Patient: sex M, age 44
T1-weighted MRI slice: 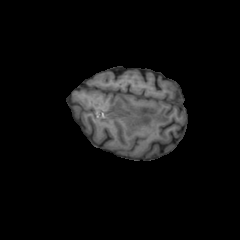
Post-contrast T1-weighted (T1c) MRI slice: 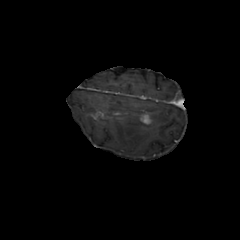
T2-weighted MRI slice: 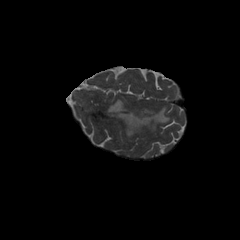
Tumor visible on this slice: yes
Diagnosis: Glioblastoma, IDH-wildtype
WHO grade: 4